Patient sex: F
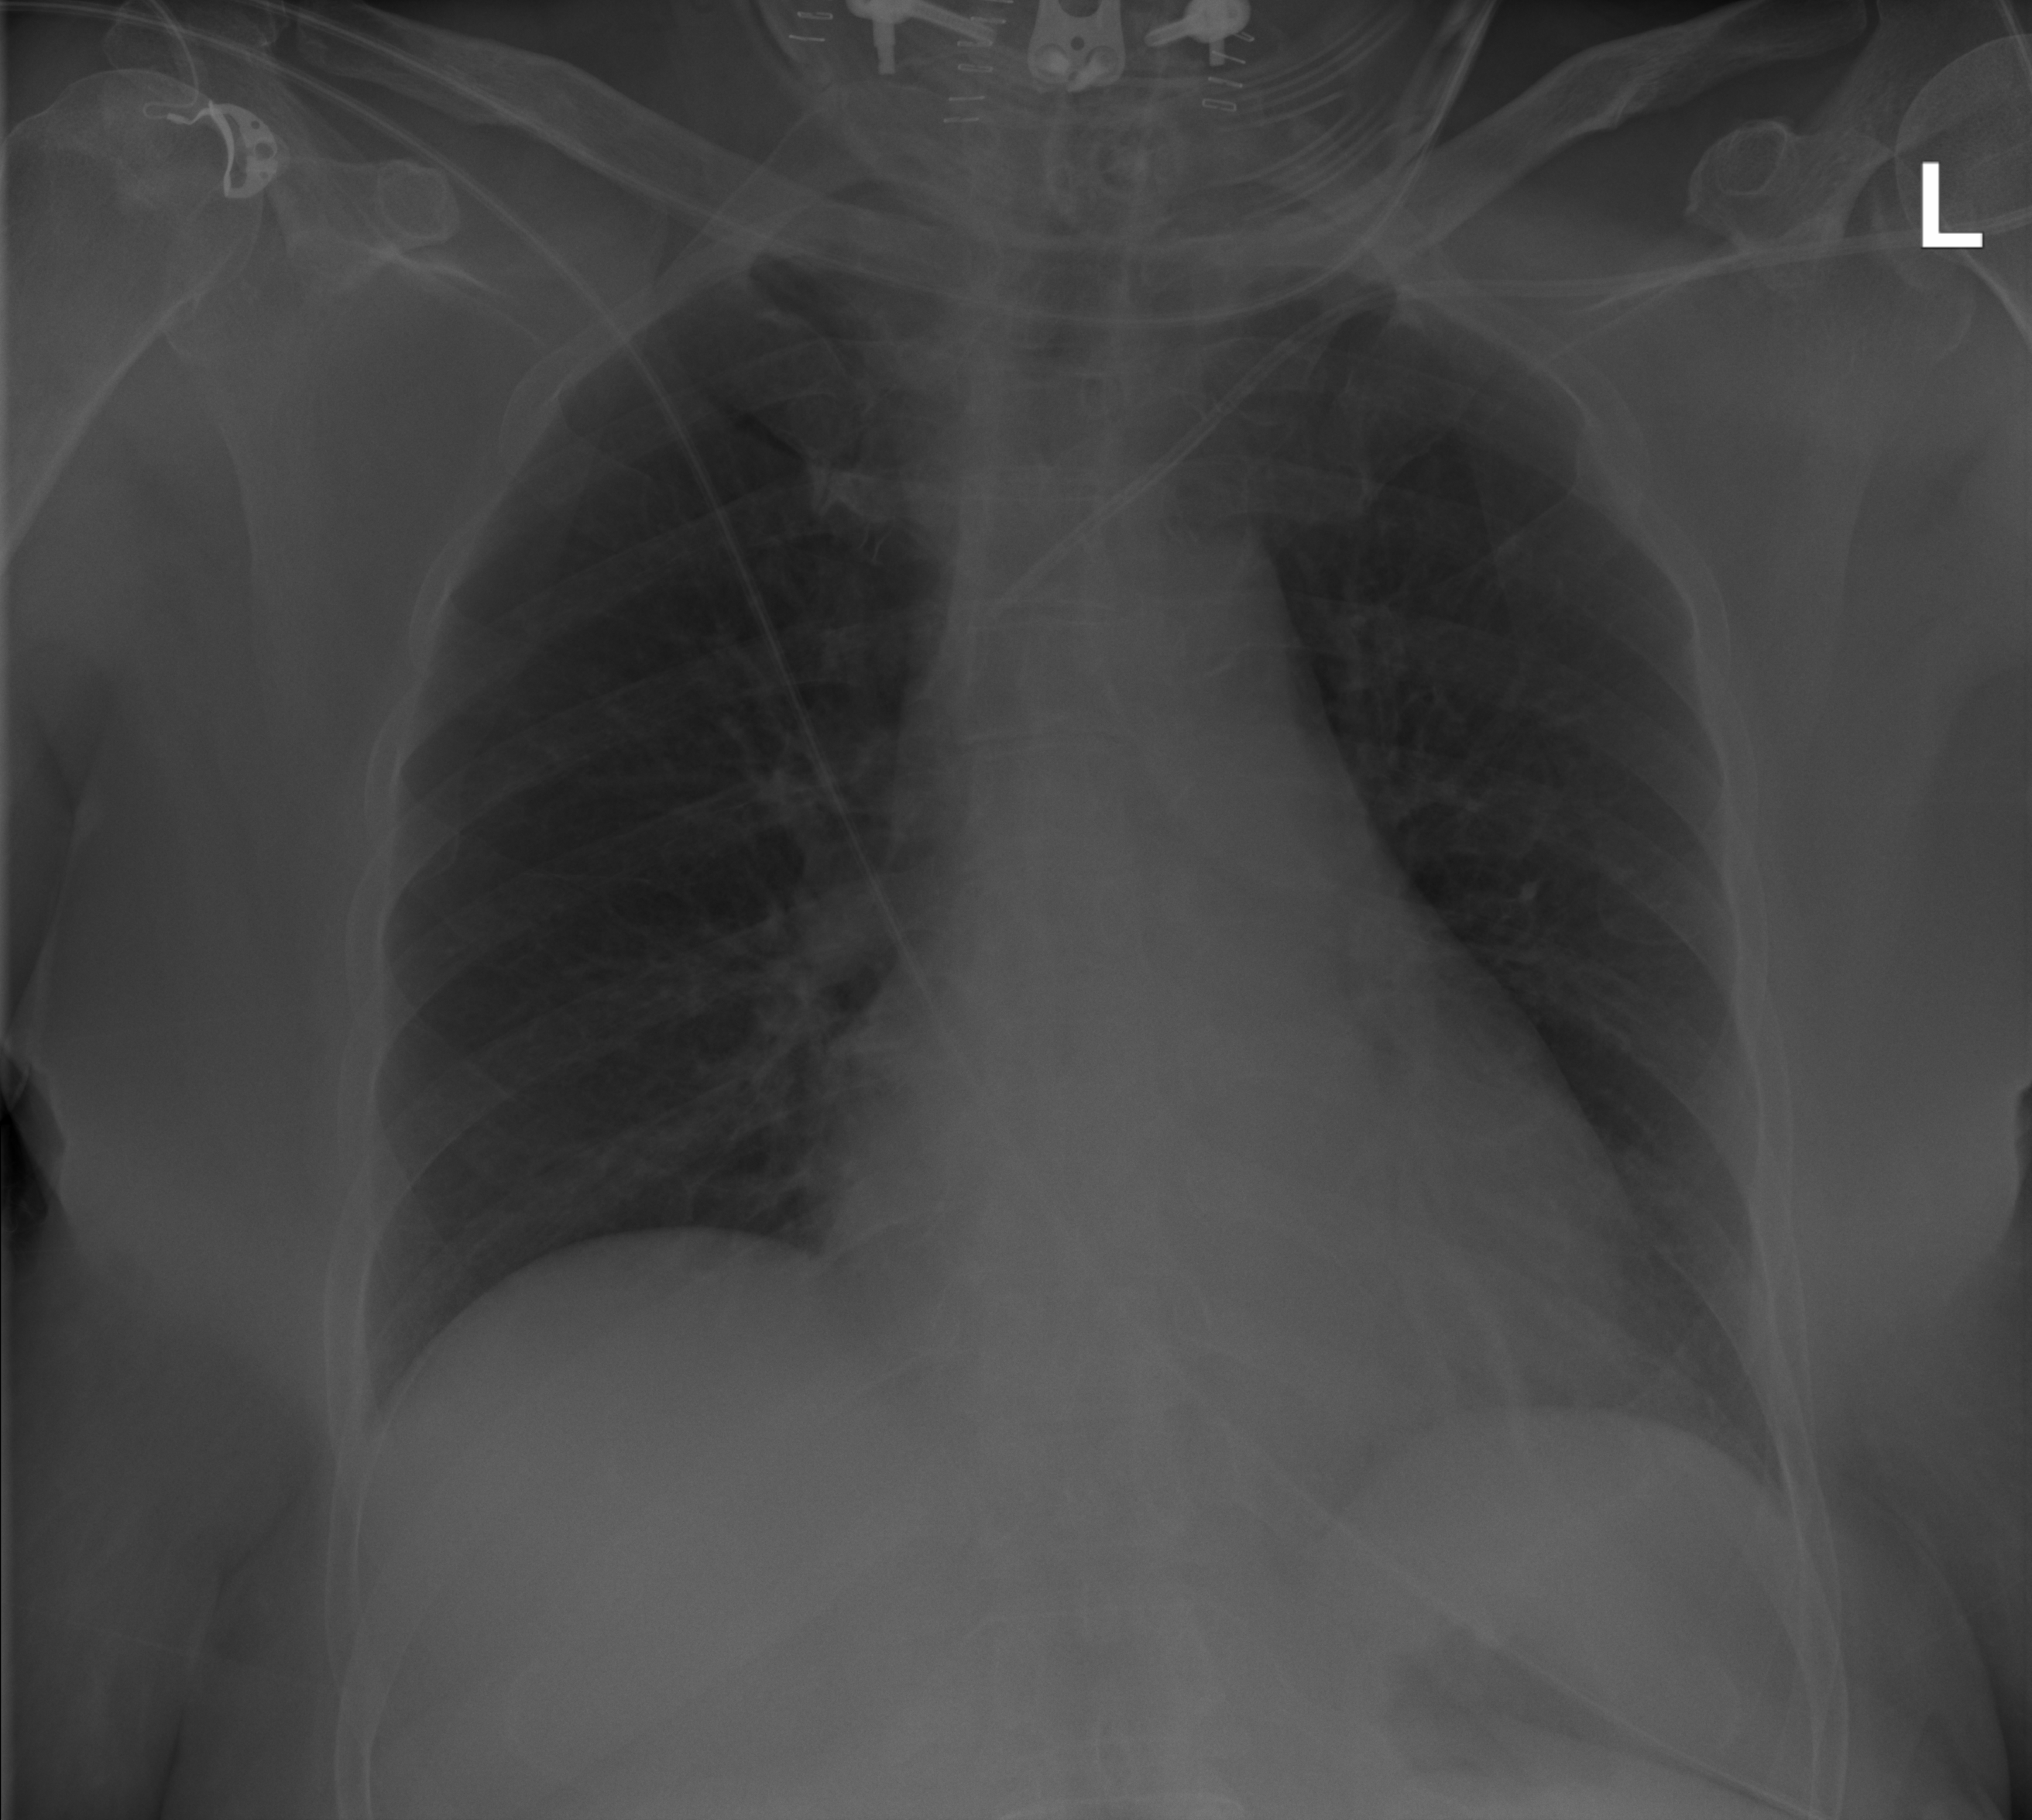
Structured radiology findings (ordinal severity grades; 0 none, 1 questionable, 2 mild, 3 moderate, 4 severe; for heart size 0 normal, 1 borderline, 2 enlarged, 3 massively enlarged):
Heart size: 2
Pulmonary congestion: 0
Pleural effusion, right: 0
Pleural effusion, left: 0
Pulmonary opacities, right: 0
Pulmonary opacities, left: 0
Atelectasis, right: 0
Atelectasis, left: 1